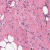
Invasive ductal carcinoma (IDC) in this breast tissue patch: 0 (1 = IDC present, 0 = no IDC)